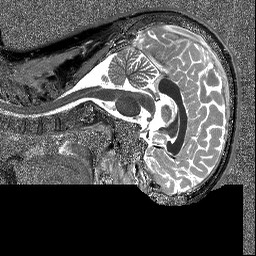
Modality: T1map
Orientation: sagittal
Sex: male